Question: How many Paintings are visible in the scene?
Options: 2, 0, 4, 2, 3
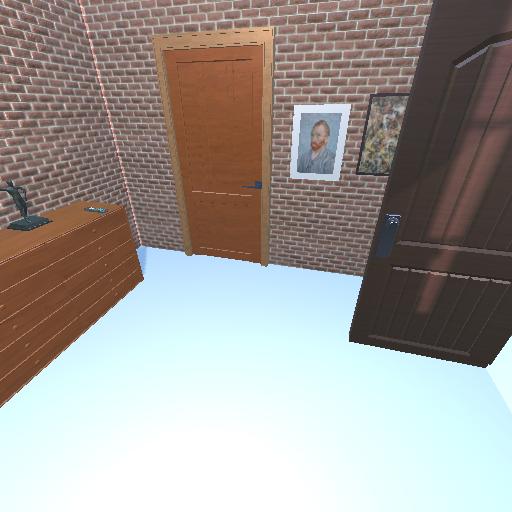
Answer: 2